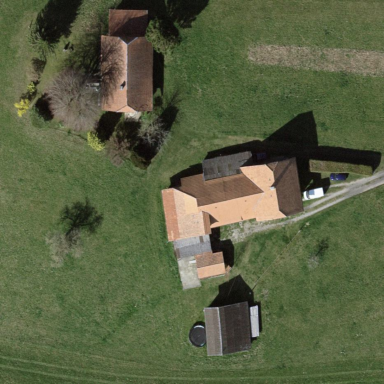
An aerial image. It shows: Farmyard area.